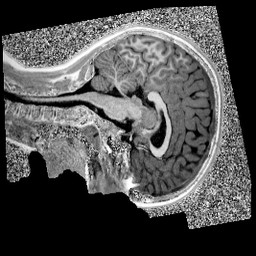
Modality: UNIT1
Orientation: sagittal
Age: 10
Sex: female
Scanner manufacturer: siemens
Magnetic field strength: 3 T
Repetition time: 4 s
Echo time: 0.00299 s